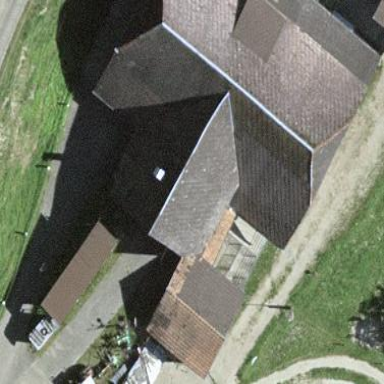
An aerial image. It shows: Rural barn.